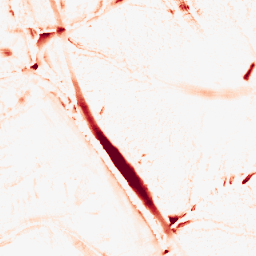
Category: morphological
Decomposition family: morphological_diamond
Decomposition parameters: operation: opening
radius: 10
Upsampling method: bilinear
Upsampling parameters: scale: 8
Upsampling scale: 8